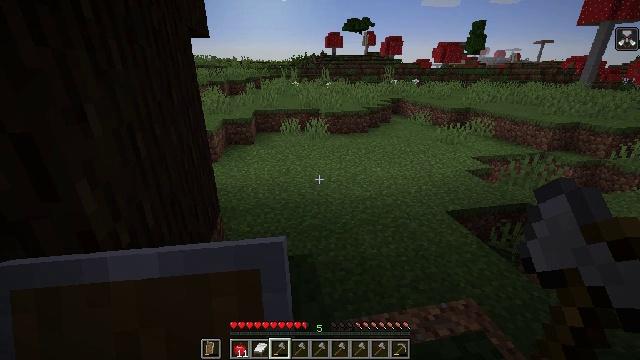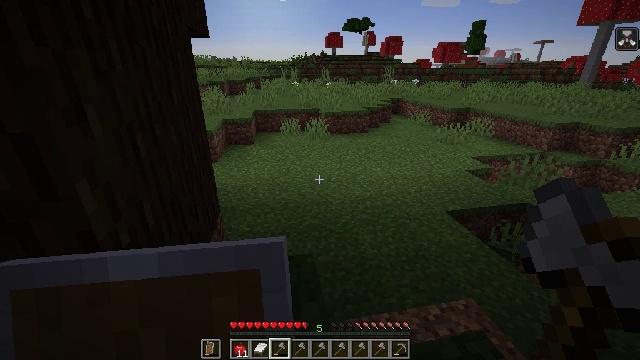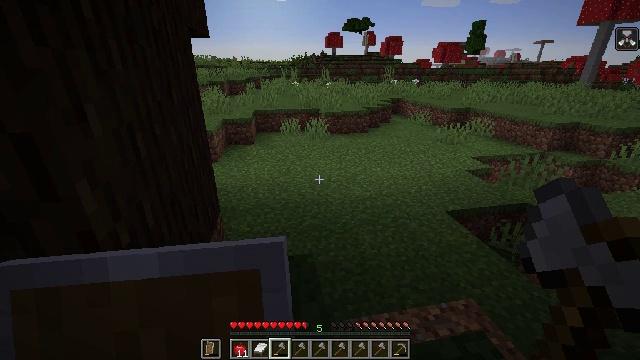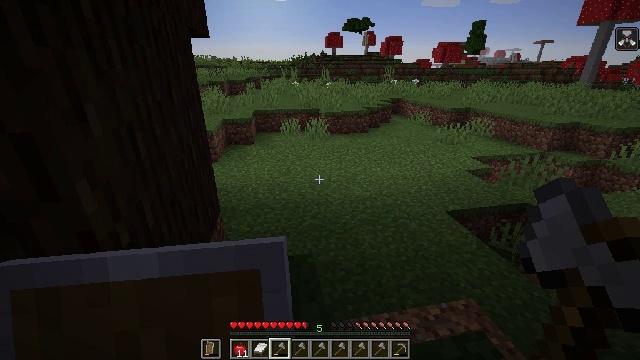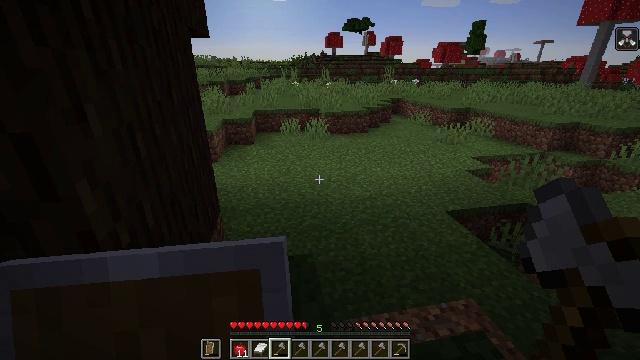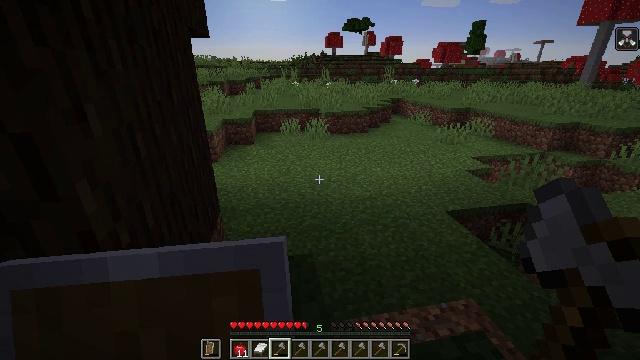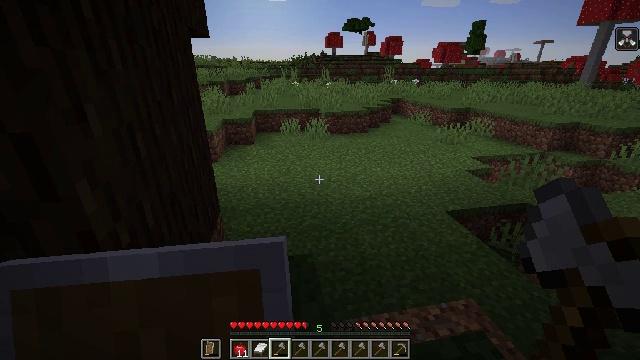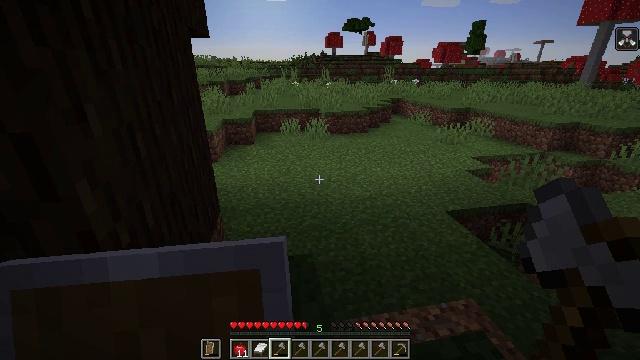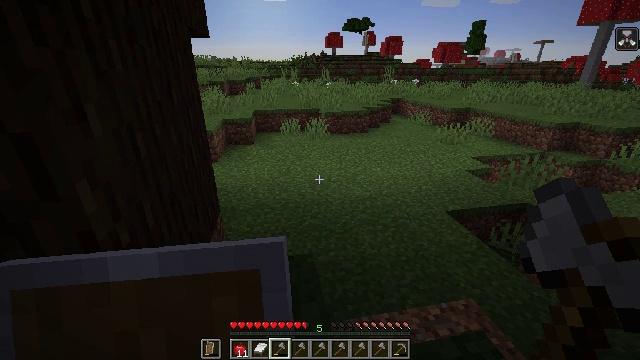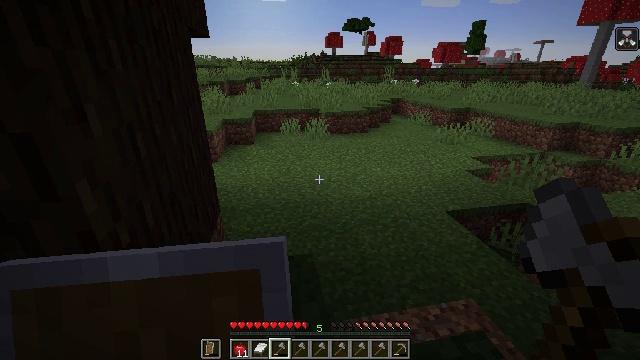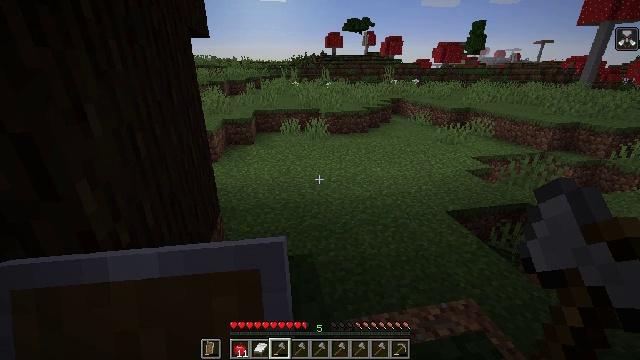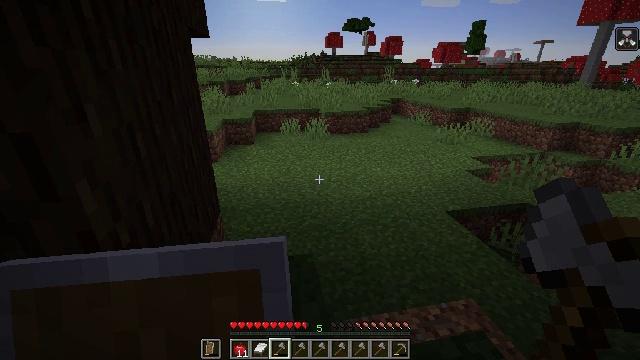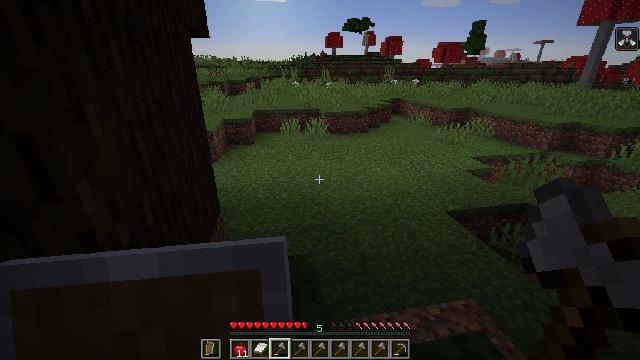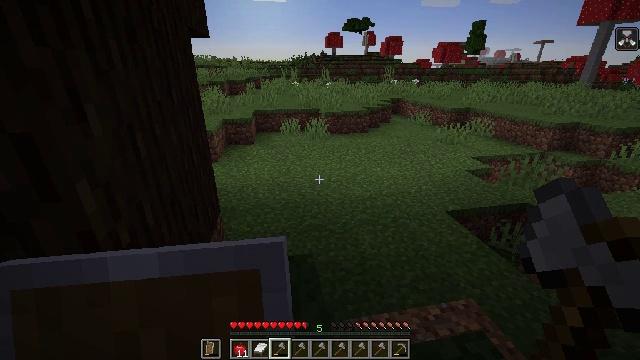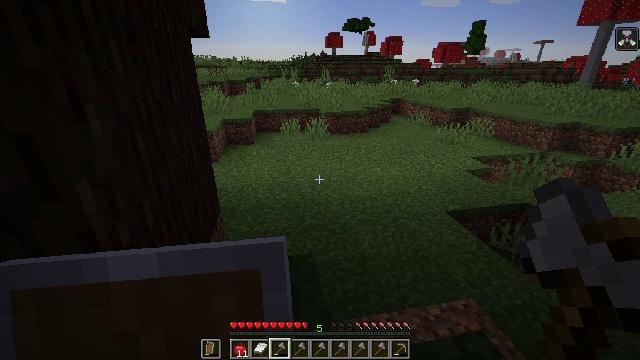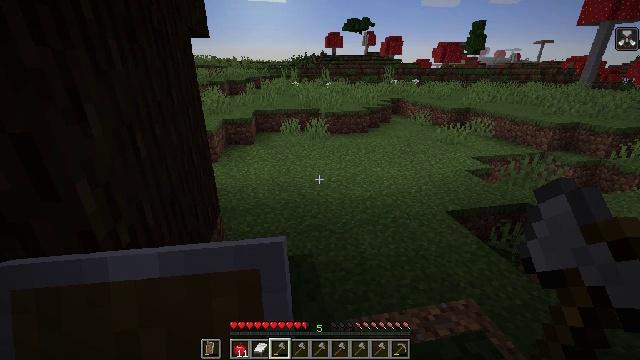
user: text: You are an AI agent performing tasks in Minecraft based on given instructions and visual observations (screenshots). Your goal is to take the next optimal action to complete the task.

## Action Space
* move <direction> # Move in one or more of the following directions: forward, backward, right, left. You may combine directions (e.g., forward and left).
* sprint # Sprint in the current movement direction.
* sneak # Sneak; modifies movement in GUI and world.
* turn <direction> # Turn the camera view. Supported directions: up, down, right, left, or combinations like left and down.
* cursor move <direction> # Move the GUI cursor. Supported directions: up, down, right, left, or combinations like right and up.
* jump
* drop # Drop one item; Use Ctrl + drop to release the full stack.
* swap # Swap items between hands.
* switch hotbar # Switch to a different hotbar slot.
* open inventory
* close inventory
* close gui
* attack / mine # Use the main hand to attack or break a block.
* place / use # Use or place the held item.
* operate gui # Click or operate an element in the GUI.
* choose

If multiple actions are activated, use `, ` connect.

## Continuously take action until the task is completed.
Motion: motion action
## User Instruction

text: Mine the dark oak log from a tree.
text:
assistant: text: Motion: no_op
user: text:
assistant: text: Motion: no_op
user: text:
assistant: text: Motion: no_op
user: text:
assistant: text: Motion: no_op
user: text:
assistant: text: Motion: no_op
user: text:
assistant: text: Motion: no_op
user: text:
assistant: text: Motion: no_op
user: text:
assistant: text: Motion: no_op
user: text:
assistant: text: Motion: no_op
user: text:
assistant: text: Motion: no_op
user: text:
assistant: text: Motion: no_op
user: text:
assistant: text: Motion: no_op
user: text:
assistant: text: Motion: no_op
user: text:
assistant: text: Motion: no_op
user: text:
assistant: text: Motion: no_op
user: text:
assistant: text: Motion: no_op
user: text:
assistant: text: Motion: no_op
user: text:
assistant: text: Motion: no_op
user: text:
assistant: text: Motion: no_op
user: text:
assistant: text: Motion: no_op
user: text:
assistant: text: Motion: no_op
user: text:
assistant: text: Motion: no_op
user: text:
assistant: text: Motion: no_op
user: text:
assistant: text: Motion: no_op
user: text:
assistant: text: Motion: no_op
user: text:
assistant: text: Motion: no_op
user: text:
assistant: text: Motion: no_op
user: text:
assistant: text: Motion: no_op
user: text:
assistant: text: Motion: no_op
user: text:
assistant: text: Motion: no_op